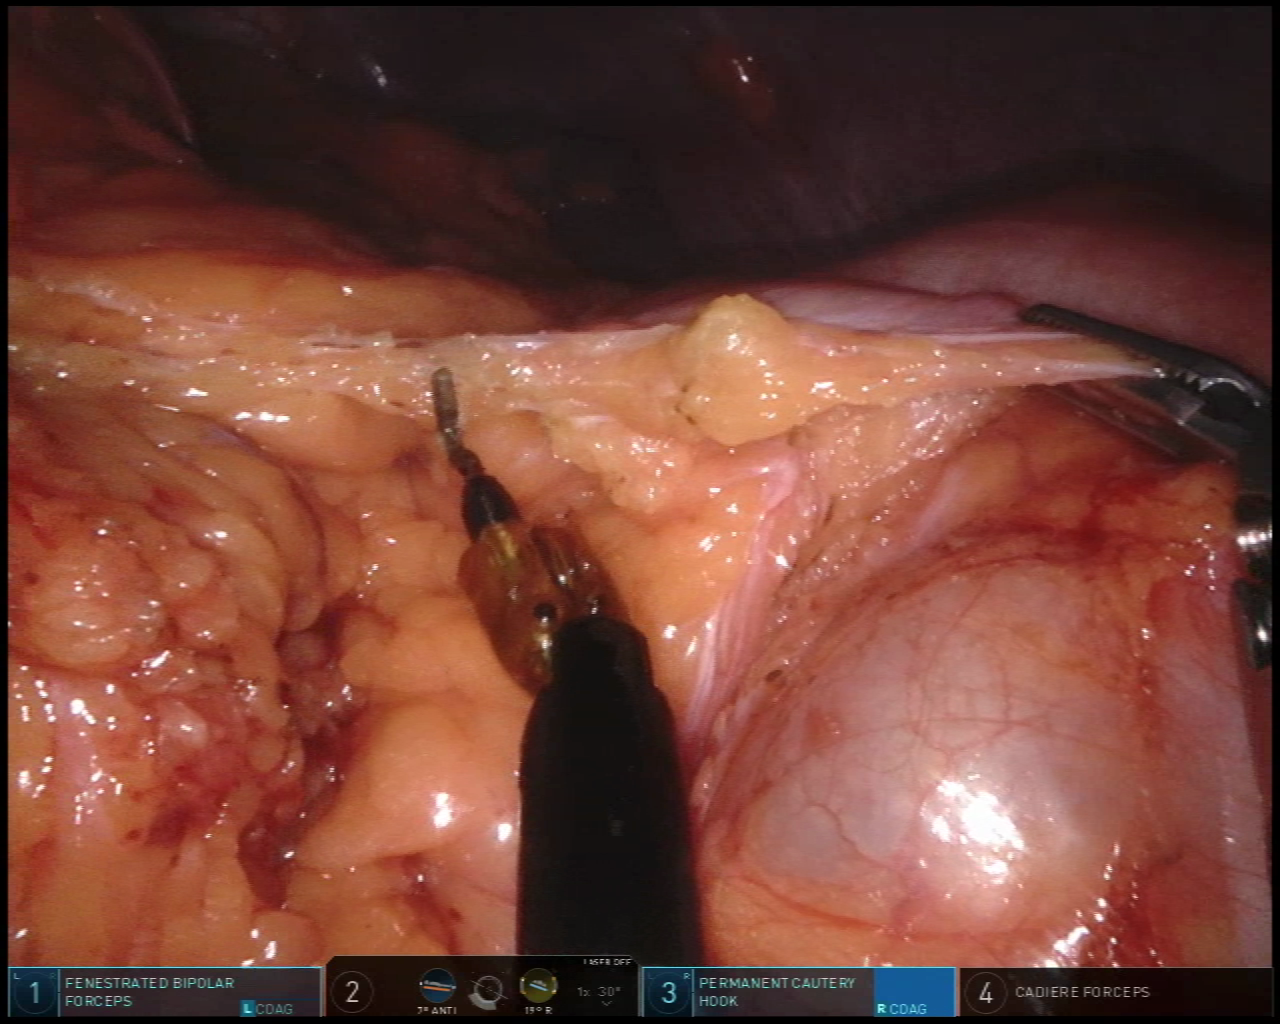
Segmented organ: spleen
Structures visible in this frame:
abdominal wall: yes
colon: yes
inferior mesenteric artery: no
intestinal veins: no
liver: no
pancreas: no
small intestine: no
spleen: yes
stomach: no
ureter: no
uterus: no
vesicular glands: no